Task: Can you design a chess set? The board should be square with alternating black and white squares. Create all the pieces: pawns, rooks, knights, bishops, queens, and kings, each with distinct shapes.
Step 895:
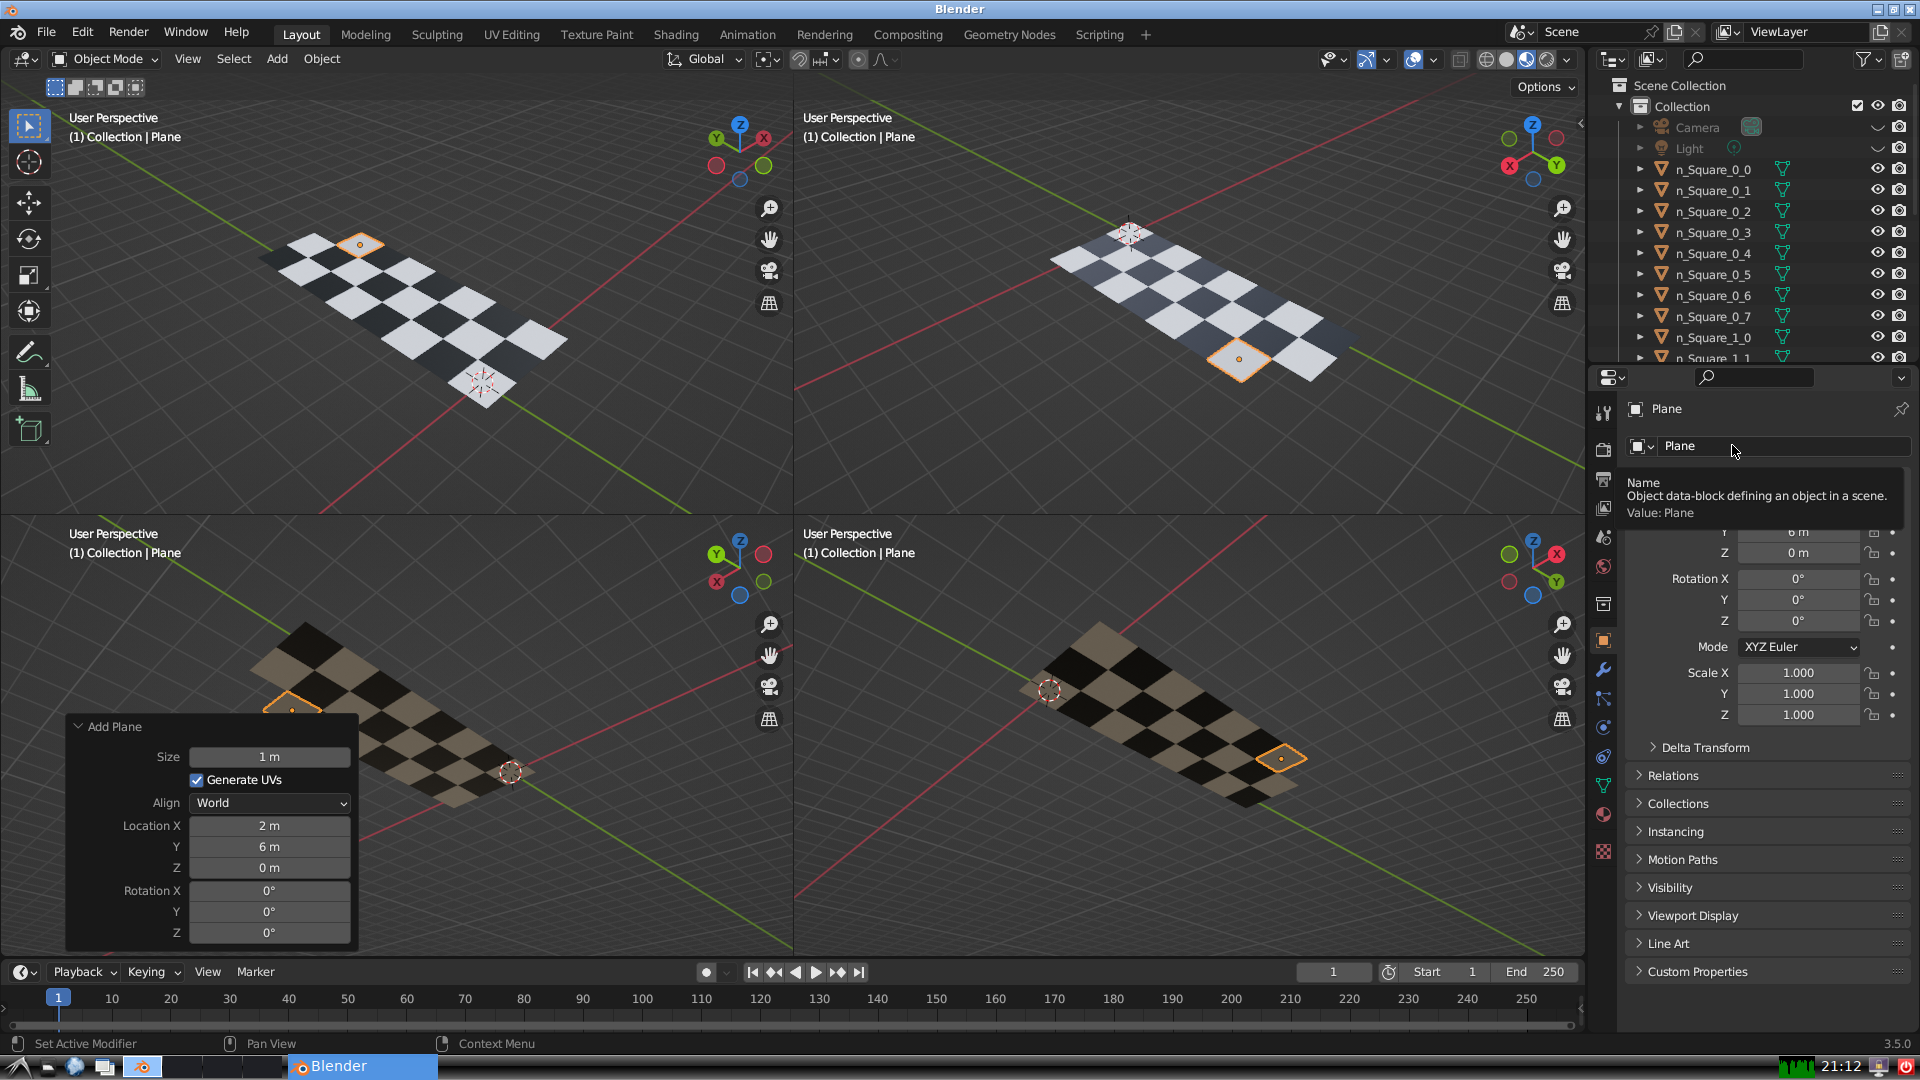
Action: click: no